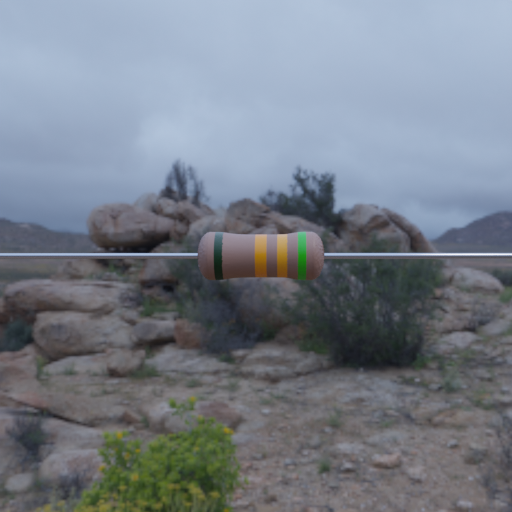
Resistor colour bands (in order): black, orange, orange, green